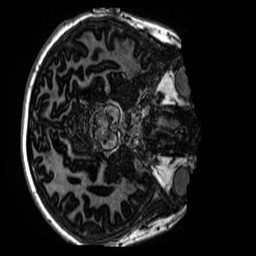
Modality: MP2RAGE
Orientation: axial
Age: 12
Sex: male
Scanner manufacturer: siemens
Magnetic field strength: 3 T
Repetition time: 4 s
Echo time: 0.00299 s